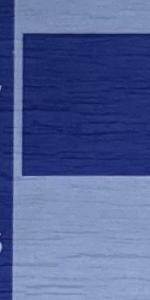
Label: Empty